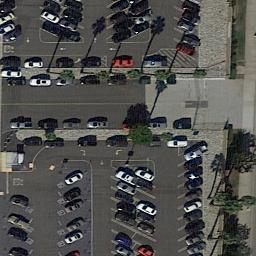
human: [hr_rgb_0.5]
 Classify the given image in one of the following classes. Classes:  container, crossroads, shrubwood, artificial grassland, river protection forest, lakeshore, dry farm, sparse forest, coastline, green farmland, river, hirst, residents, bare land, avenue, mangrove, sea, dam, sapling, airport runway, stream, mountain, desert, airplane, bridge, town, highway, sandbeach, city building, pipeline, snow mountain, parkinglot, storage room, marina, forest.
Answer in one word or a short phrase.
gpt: parkinglot